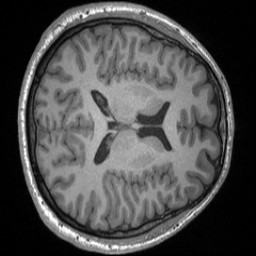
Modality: T1w
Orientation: axial